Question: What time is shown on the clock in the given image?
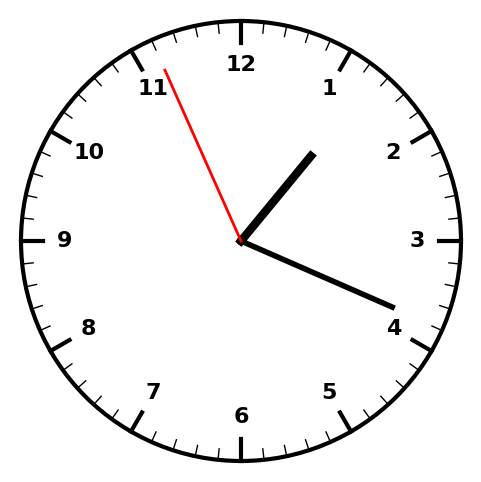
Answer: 01:18:56